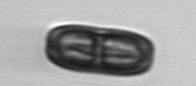
Label: Ephemera